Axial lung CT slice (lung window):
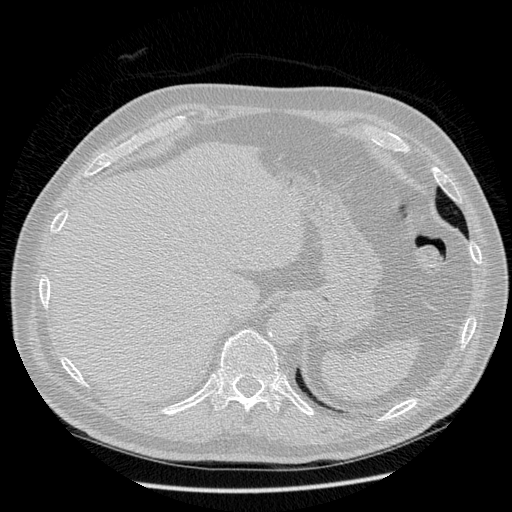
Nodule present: no